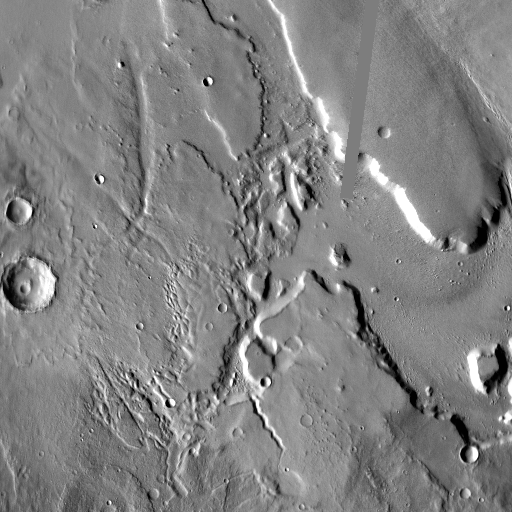
Crater classes present: Background, Other, Layered, Buried, Secondary